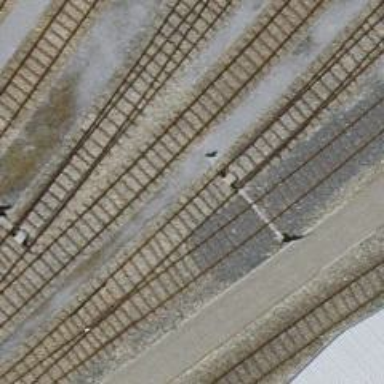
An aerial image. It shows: Railway yard with one track in service.